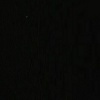
Label: space